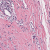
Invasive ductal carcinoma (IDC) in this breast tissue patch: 0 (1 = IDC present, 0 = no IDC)